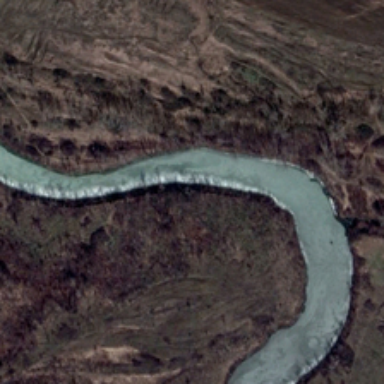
A river is surrounded by land .